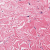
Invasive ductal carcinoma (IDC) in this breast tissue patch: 0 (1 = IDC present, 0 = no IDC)